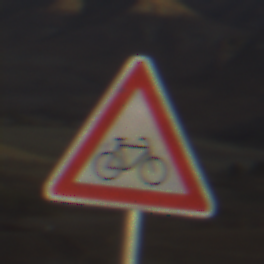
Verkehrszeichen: RadverkehrLinks
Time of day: SunriseSunset
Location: Outdoor (Nature)
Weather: PartlyCloudy
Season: NotSpecified
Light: Natural